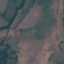
Land use / land cover: Pasture